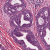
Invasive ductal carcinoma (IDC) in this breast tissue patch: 0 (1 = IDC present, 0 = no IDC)